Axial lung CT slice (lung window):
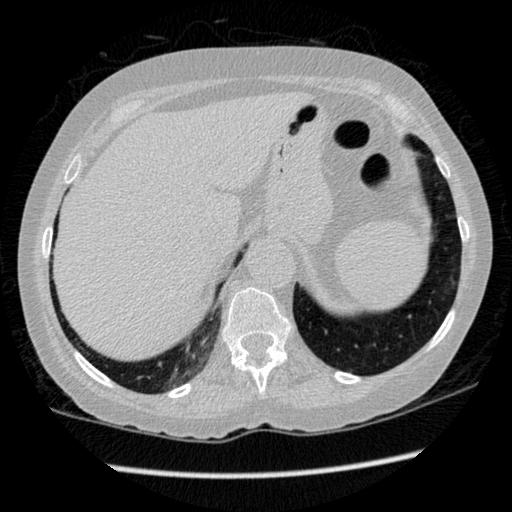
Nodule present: no